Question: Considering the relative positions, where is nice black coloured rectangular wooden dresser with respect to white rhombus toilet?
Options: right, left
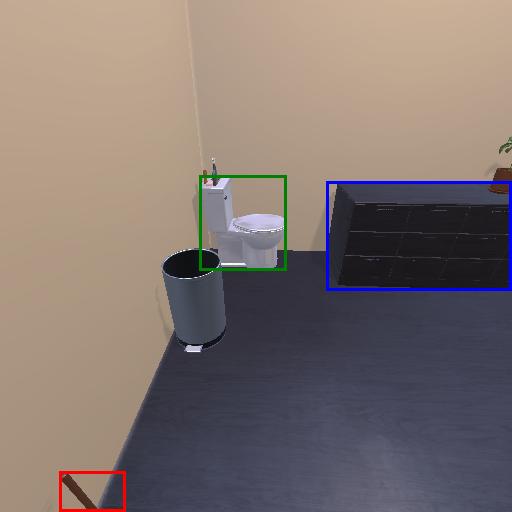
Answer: right